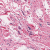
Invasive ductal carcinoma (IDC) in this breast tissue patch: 0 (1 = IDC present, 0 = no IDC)